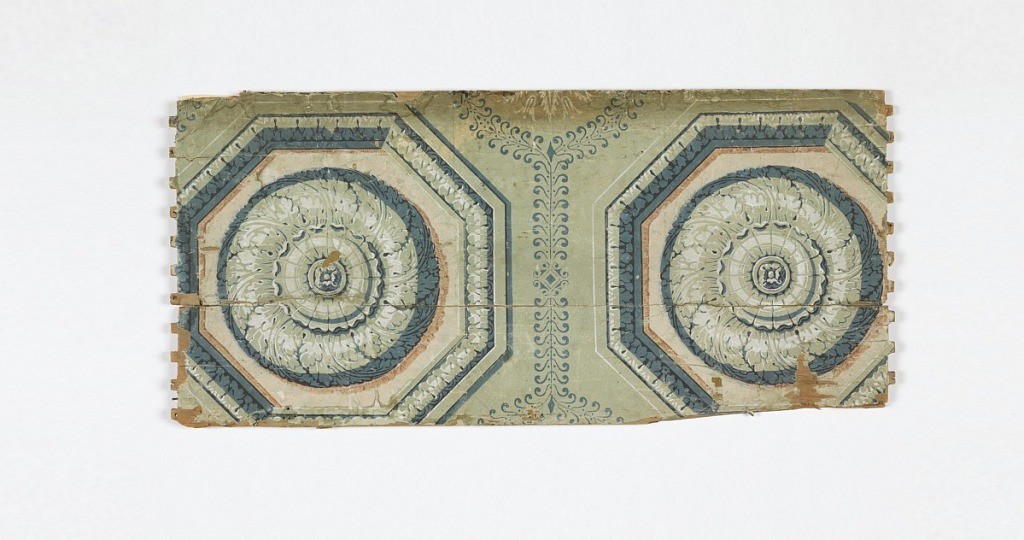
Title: Sidewall
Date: ca. 1800
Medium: Block printed on handmade paper
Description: Two rosettes or coffers on inset octagonal panels. Printed in grays, blue-gray, and salmon color on gray ground. Paper mounted on wooden panel.